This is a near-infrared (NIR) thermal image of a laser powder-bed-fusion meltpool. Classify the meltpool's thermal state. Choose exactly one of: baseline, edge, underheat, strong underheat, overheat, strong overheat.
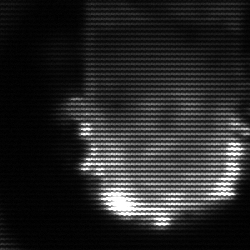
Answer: baseline